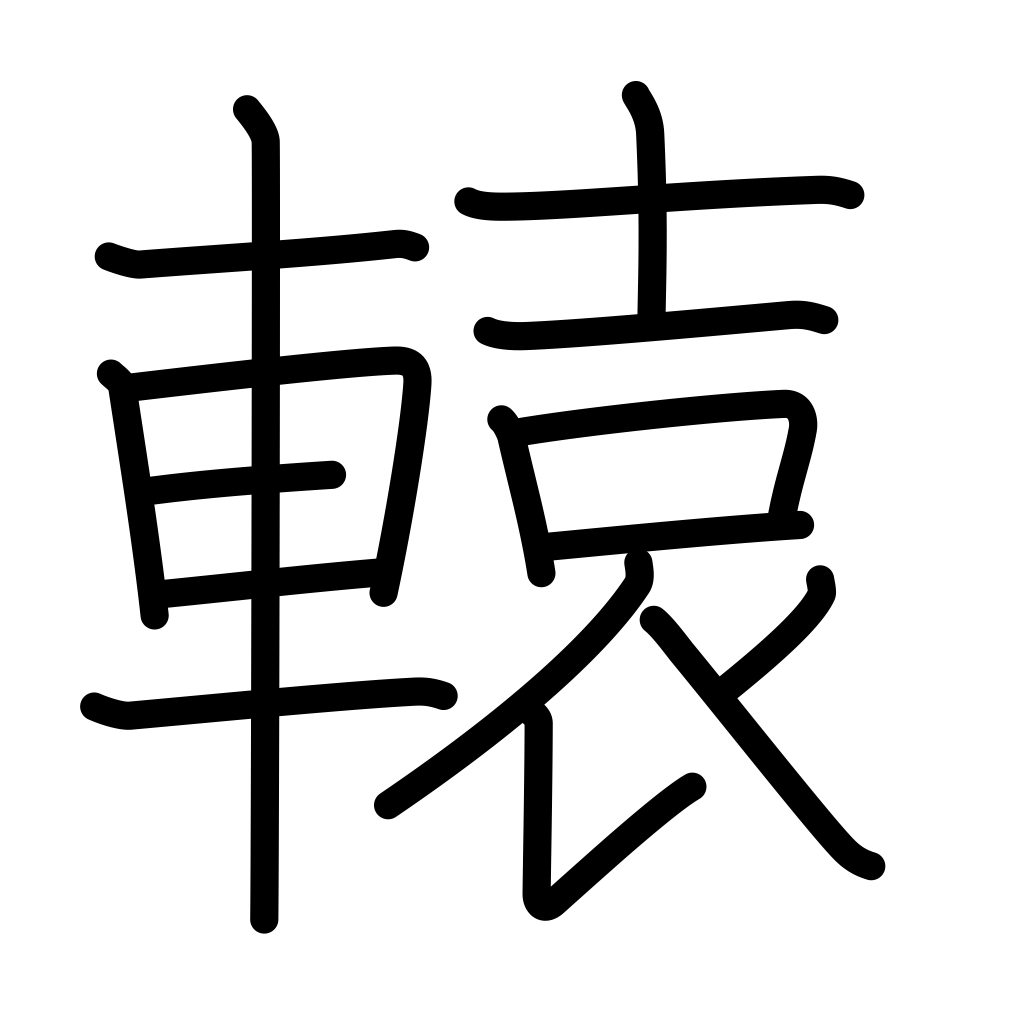
Meaning: shaft